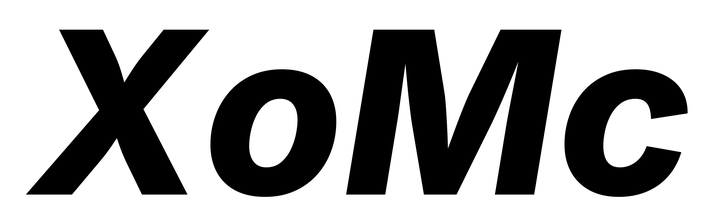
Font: Inter-Italic_ExtraBold_Italic